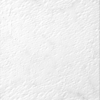
Label: not_dusty